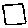
Label: square